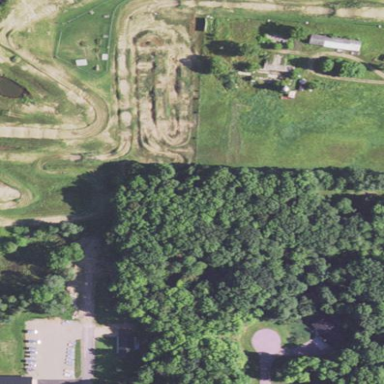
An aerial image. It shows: Motocross raceway for thrilling motocross sports.